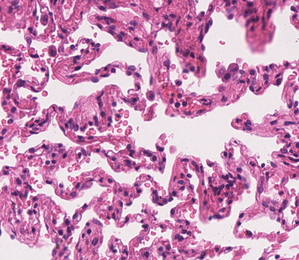
Tumor epithelial tissue: no
Tumor-associated stroma tissue: no
Normal tissue: yes